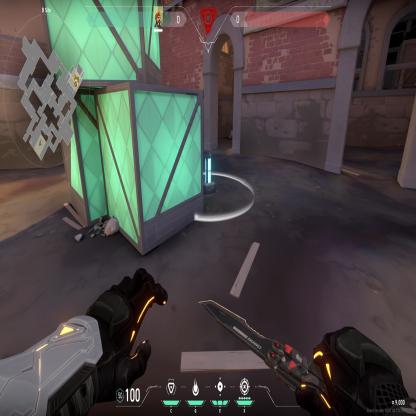
Label: planted spike